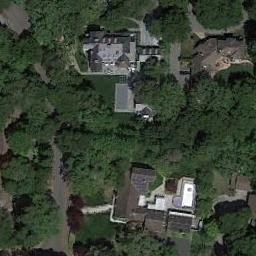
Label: sparse_residential